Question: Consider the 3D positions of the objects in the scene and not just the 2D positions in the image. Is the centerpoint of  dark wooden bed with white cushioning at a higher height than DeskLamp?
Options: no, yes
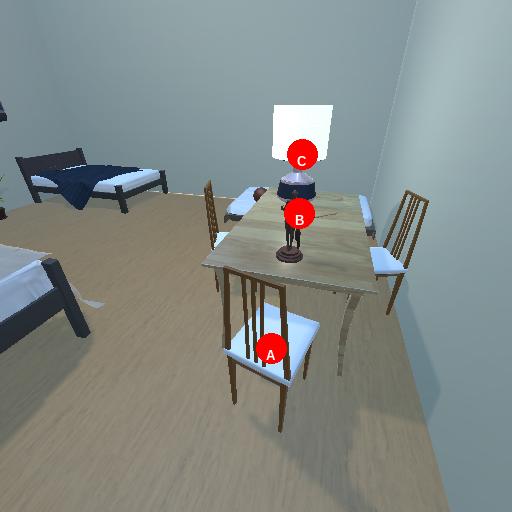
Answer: no